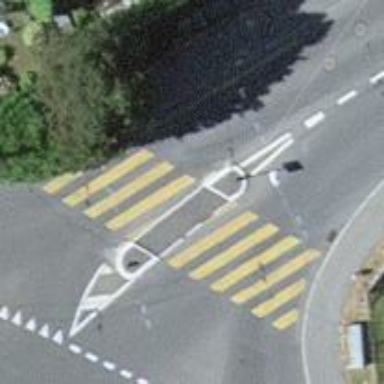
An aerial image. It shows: Kerb barrier.